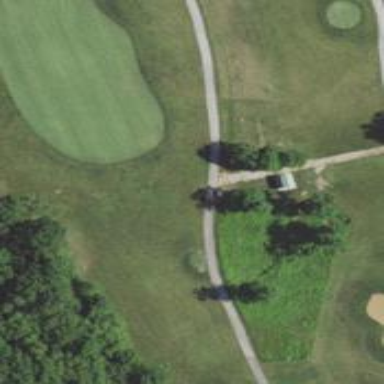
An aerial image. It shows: Path for both roads and golfers.